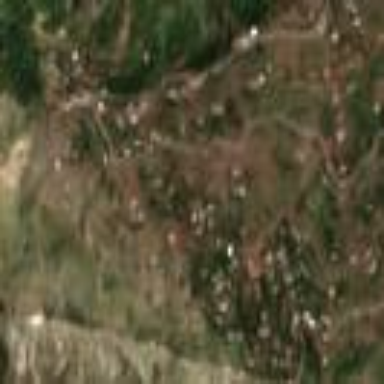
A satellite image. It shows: Residential area in rural and mountainous region.